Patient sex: M
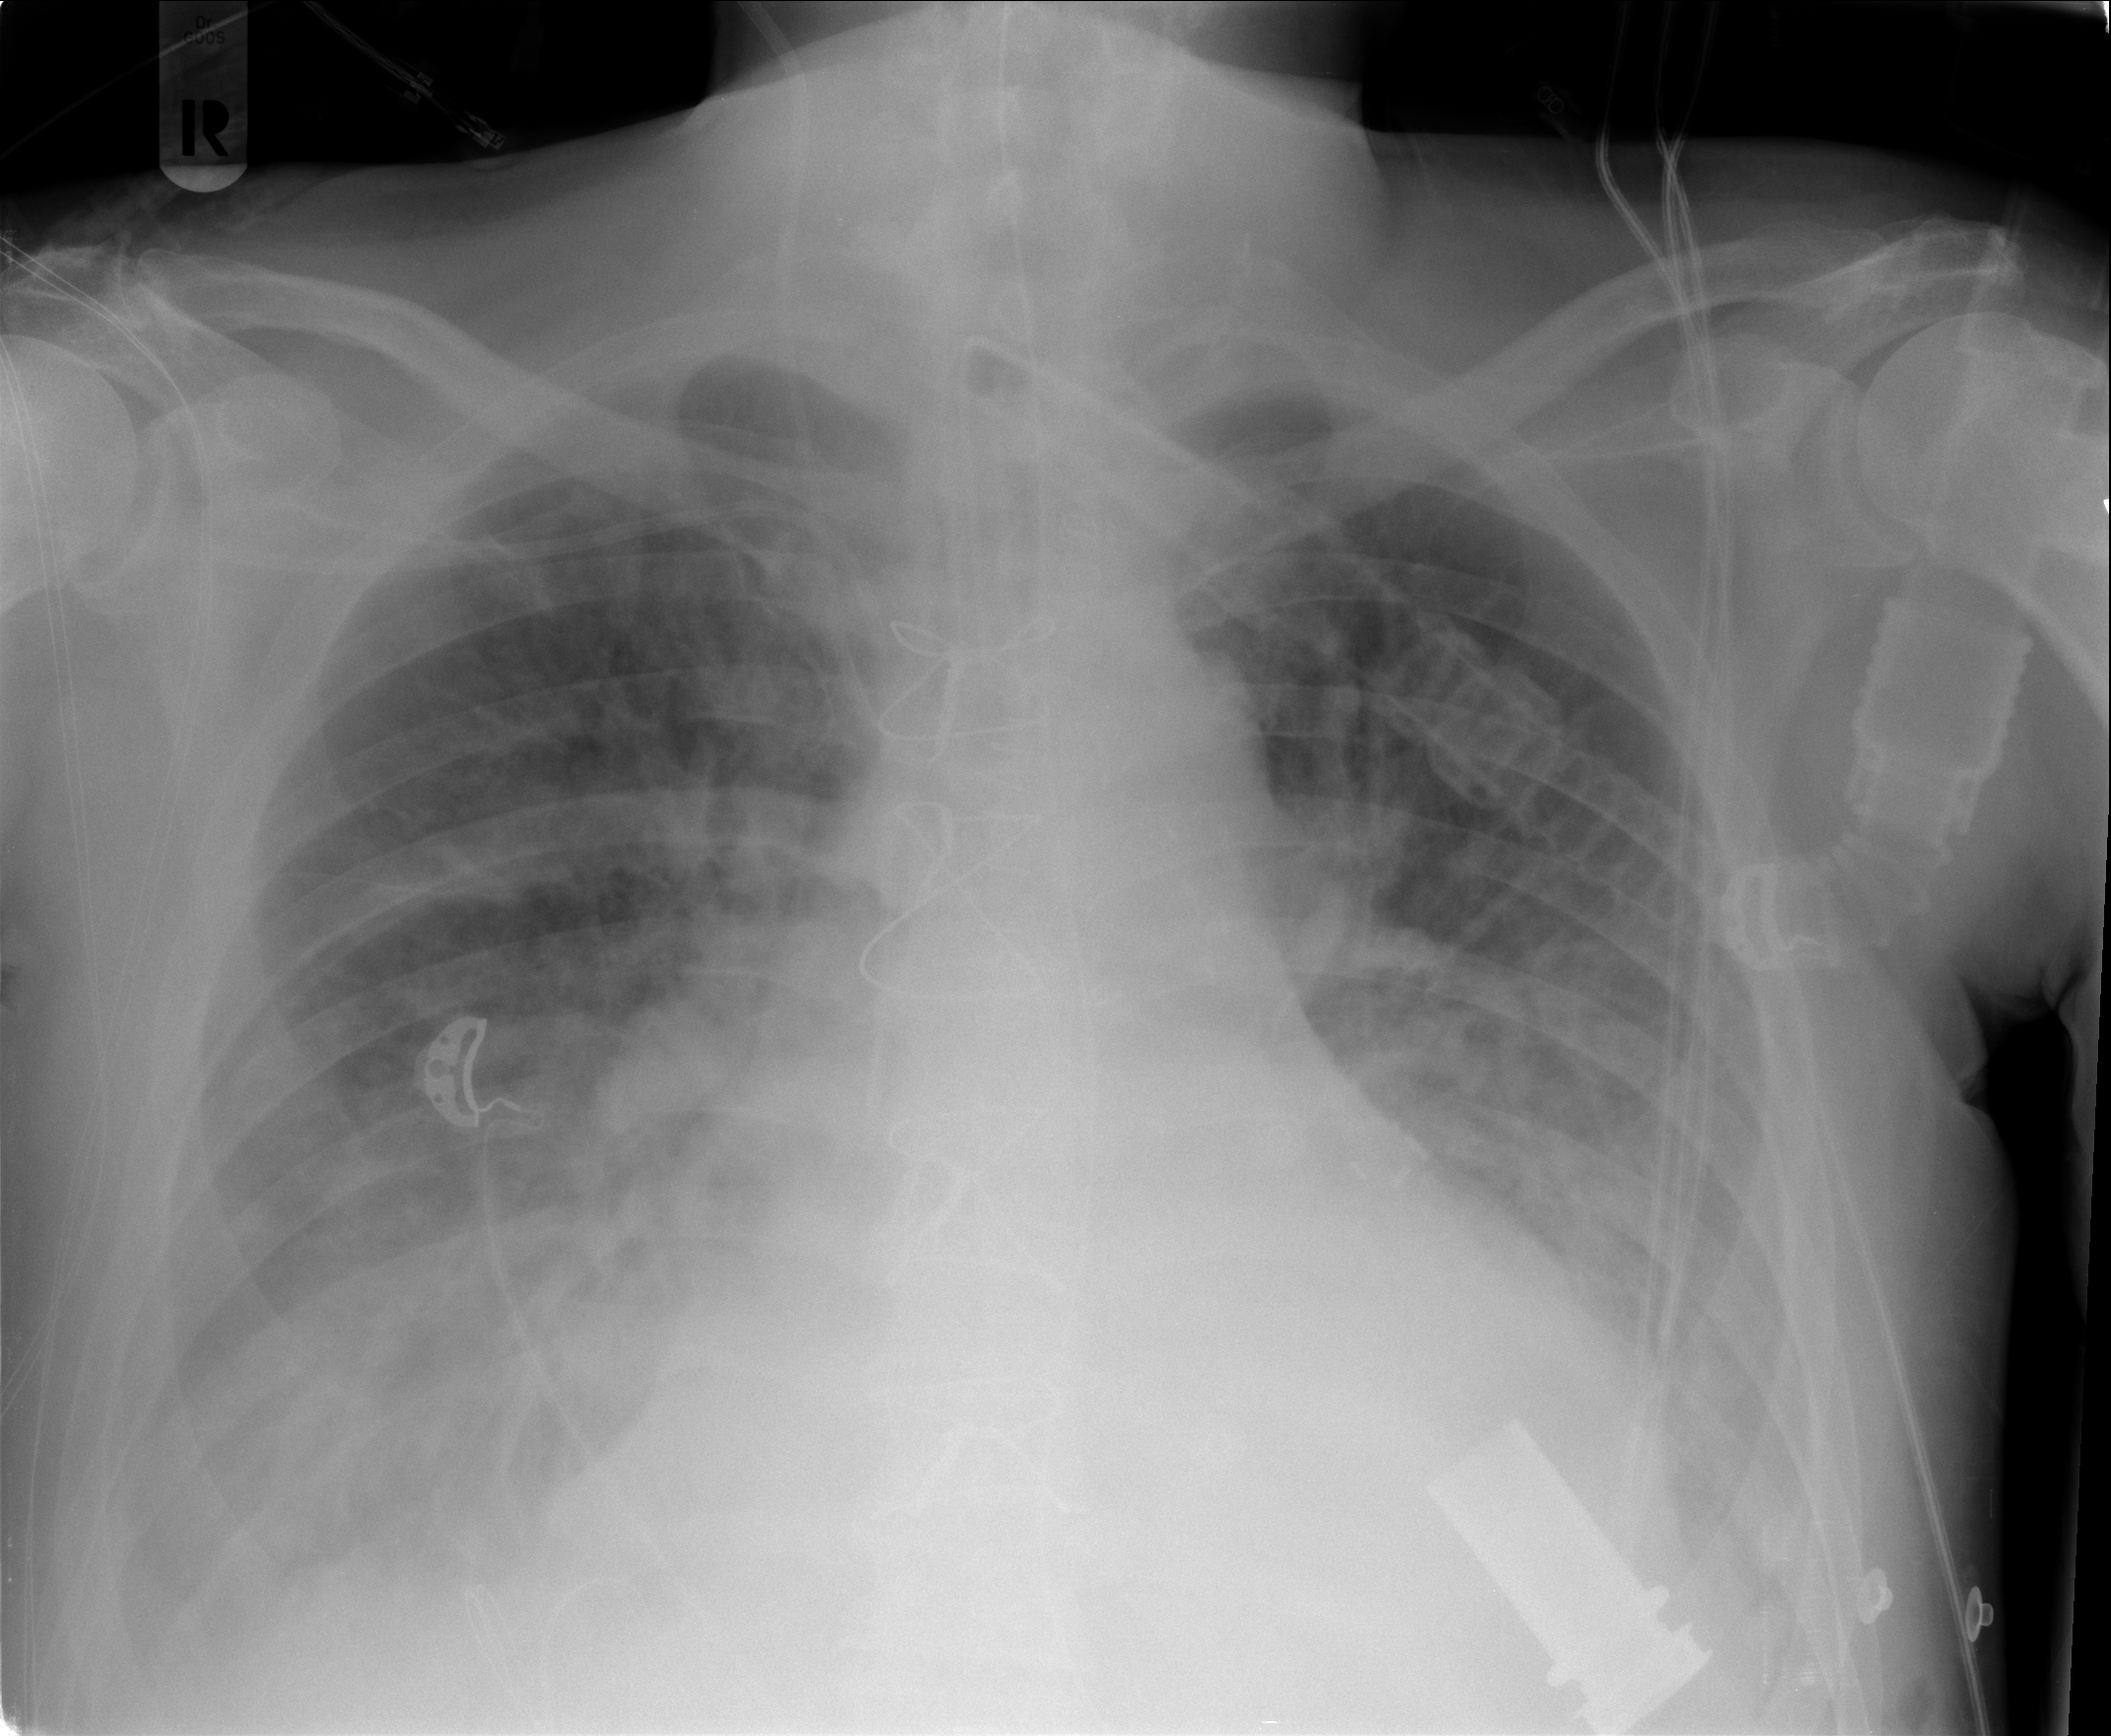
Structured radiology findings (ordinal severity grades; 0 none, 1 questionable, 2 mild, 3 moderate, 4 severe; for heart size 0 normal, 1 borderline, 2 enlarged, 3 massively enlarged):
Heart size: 2
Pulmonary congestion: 3
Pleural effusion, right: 3
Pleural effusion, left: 2
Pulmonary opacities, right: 3
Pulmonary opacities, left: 3
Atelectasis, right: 2
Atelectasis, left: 2